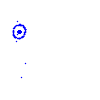
Particle: proton